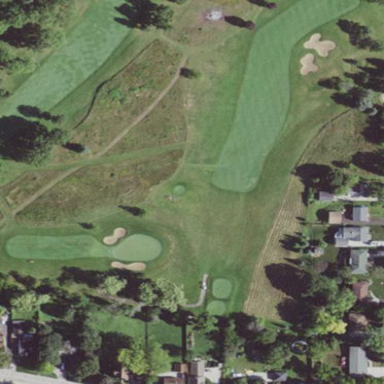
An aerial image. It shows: Grassy area designated as golf fairway.